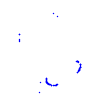
Particle: kaon